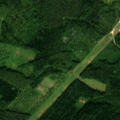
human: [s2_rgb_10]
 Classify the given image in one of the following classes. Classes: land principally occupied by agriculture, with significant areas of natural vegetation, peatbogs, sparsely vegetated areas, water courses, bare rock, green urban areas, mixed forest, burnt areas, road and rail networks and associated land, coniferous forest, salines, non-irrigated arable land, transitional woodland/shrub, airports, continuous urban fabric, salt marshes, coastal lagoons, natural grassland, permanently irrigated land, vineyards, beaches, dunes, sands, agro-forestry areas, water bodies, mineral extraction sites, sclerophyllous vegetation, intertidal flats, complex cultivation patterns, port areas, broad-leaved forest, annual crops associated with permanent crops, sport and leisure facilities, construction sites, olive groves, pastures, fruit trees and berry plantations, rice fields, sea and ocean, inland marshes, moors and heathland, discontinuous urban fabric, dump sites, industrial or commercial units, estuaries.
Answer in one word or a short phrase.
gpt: mixed forest, transitional woodland/shrub